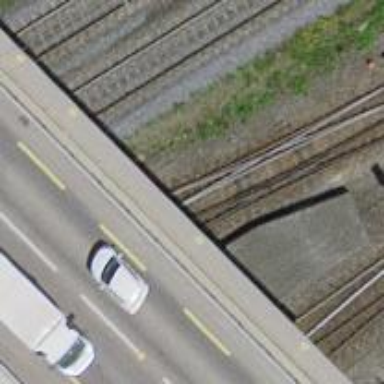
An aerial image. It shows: Railway switch.